Question: Is there a possible way to implement a list on Google Glass that looks and functions (Scrolling with head movement) like the list on the main Glass screen.
The list I mentioned looks like this on Glass:

I could not find any documentation on this so any help would be appreciated.
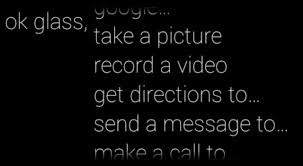
Answer: Here's a <URL>.